Field crop: maize
Growth stage: 1
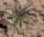
Species: salsola